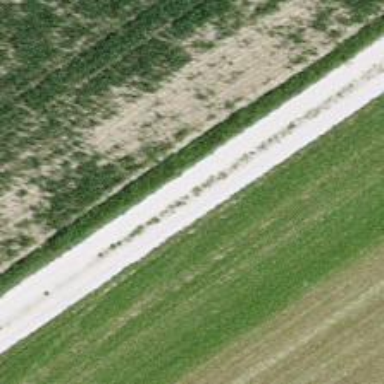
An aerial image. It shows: Track with fine gravel surface of grade2.